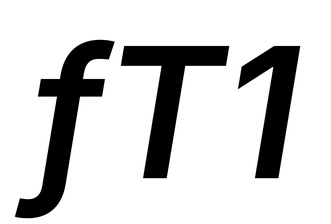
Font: Inter-Italic_SemiBold_Italic